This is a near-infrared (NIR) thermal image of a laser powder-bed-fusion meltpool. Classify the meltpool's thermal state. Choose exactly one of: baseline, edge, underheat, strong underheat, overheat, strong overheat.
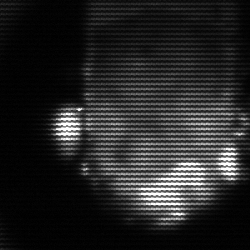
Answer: baseline